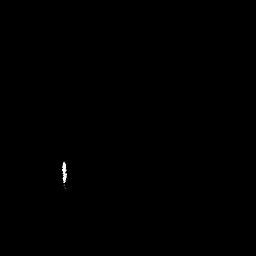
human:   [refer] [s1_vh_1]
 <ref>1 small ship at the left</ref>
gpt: <box>[[23, 60, 26, 71, 0]]</box>